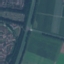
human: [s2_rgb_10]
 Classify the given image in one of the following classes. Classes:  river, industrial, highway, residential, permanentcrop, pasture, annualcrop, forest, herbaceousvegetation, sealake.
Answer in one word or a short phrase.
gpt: Highway